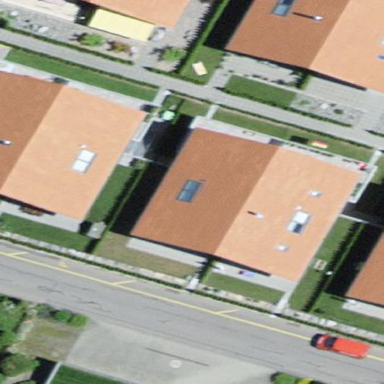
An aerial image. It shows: Semi-detached house.